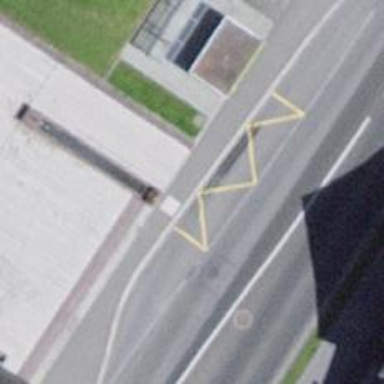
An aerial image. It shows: Bus stop with sheltered platform for public transport.